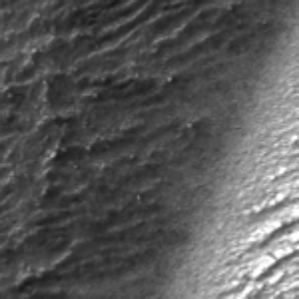
Label: frost